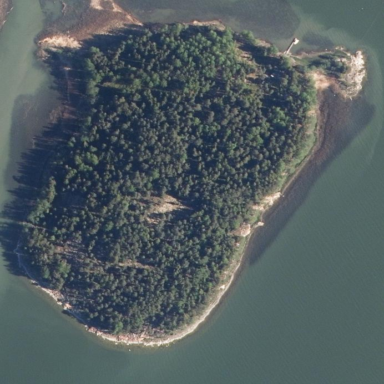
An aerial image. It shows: Islet along the coastline.